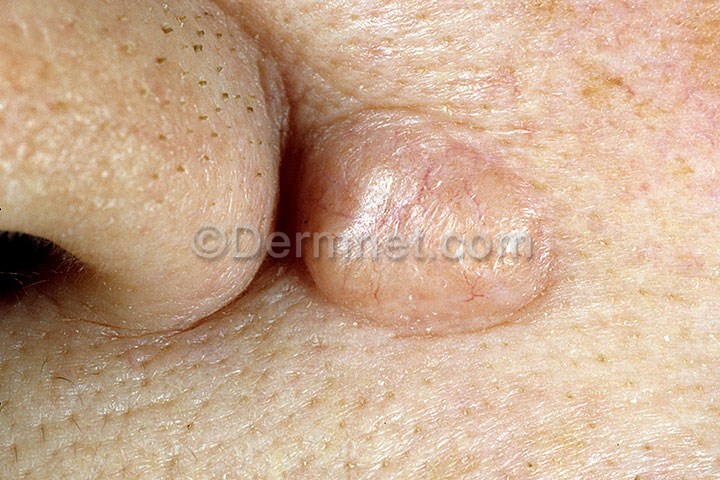
Disease: Actinic Keratosis Basal Cell Carcinoma and other Malignant Lesions